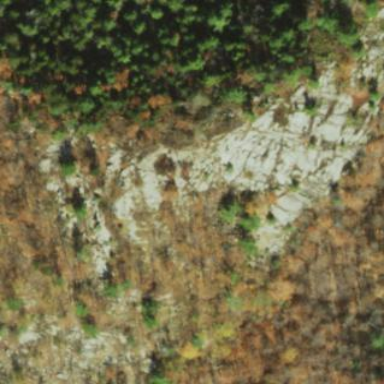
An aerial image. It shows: Landscape of bare rock.